Question: I am new to android. I am implementing a project in which I want to get the data from the back end and display on my android screen.
The Json I am trying to call is:-
'''
[{"admin":null,"card_no":"8789","created_at":"2013-04-09T12:55:54Z","deleted":0,"email":"dfds@fgfd.com","entered_by":null,"first_name":"Gajanan","id":8,"last_name":"Bhat","last_updated_by":null,"middle_name":"","mobile":87981,"updated_at":"2013-04-13T05:26:25Z","user_type_id":null},{"admin":{"created_at":"2013-04-10T09:02:00Z","deleted":0,"designation":"Sr software Engineer","email":"admin@qwe.com","first_name":"Chiron","id":1,"last_name":"Synergies","middle_name":"Sr software Engineer","office_phone":"98789765","super_admin":false,"updated_at":"2013-04-10T12:03:04Z","username":"Admin"},"card_no":"66","created_at":"2013-04-08T09:47:15Z","deleted":0,"email":"rajaarun1991","entered_by":1,"first_name":"Arun","id":1,"last_name":"Raja
","last_updated_by":1,"middle_name":"Nagaraj","mobile":941,"updated_at":"2013-04-08T09:47:15Z","user_type_id":1}]
'''
My JsonParser.java is as follows:-
'''
package com.example.library;
import java.io.BufferedReader;
import java.io.IOException;
import java.io.InputStream;
import java.io.InputStreamReader;
import java.io.UnsupportedEncodingException;
import org.apache.http.HttpEntity;
import org.apache.http.HttpResponse;
import org.apache.http.StatusLine;
import org.apache.http.client.ClientProtocolException;
import org.apache.http.client.HttpClient;
import org.apache.http.client.methods.HttpGet;
import org.apache.http.impl.client.DefaultHttpClient;
import org.apache.http.util.EntityUtils;
import org.json.JSONArray;
import org.json.JSONException;
import org.json.JSONObject;
import android.util.Log;
import android.util.Log;
public class JSONParser {
static InputStream is = null;
static JSONArray jarray = null;
static String json = "";
// constructor
public JSONParser() {
}
public JSONArray getJSONFromUrl(String url) {
StringBuilder builder = new StringBuilder();
HttpClient client = new DefaultHttpClient();
HttpGet httpGet = new HttpGet(url);
try {
HttpResponse response = client.execute(httpGet);
StatusLine statusLine = response.getStatusLine();
int statusCode = statusLine.getStatusCode();
if (statusCode == 200) {
HttpEntity entity = response.getEntity();
InputStream content = entity.getContent();
BufferedReader reader = new BufferedReader(new InputStreamReader(content));
String line;
while ((line = reader.readLine()) != null) {
builder.append(line);
}
} else {
Log.e("==>", "Failed to download file");
}
} catch (ClientProtocolException e) {
e.printStackTrace();
} catch (IOException e) {
e.printStackTrace();
}
// try parse the string to a JSON object
try {
jarray = new JSONArray( builder.toString());
} catch (JSONException e) {
Log.e("JSON Parser", "Error parsing data " + e.toString());
}
// return JSON String
return jarray;
}
}
/* public void writeJSON() {
JSONObject object = new JSONObject();
try {
object.put("name", "");
object.put("score", new Integer(200));
object.put("current", new Double(152.32));
object.put("nickname", "Programmer");
} catch (JSONException e) {
e.printStackTrace();
}
System.out.println(object);
}
*/
'''
And my activity.java is as follows:-
'''
package com.example.library;
import java.util.ArrayList;
import java.util.HashMap;
import java.util.List;
import java.util.Map;
import org.json.JSONArray;
import org.json.JSONException;
import org.json.JSONObject;
import android.app.Activity;
import android.app.ListActivity;
import android.app.ProgressDialog;
import android.content.Context;
import android.os.AsyncTask;
import android.os.Bundle;
import android.util.Log;
import android.widget.ListAdapter;
import android.widget.ListView;
import android.widget.SimpleAdapter;
public class SecondActivity extends Activity
{
private Context context;
private static String url = "http://192.168.0.100:3000/users.json";
private static final String TAG_ID = "id";
private static final String TAG_FIRST_NAME = "first_name";
private static final String TAG_MIDDLE_NAME = "middle_name";
private static final String TAG_LAST_NAME = "last_name";
// private static final String TAG_POINTS = "experiencePoints";
ArrayList<HashMap<String, String>> jsonlist = new ArrayList<HashMap<String, String>>();
ListView lv ;
@Override
protected void onCreate(Bundle savedInstanceState) {
super.onCreate(savedInstanceState);
setContentView(R.layout.activity_main);
new ProgressTask(SecondActivity.this).execute();
}
private class ProgressTask extends AsyncTask<String, Void, Boolean> {
private ProgressDialog dialog;
public ProgressTask(SecondActivity secondActivity) {
Log.i("1", "Called");
context = secondActivity;
dialog = new ProgressDialog(context);
}
/** progress dialog to show user that the backup is processing. */
/** application context. */
private Context context;
protected void onPreExecute() {
this.dialog.setMessage("Progress start");
this.dialog.show();
}
@Override
protected void onPostExecute(final Boolean success) {
if (dialog.isShowing()) {
dialog.dismiss();
}
ListAdapter adapter = new SimpleAdapter(context, jsonlist,
R.layout.list_item, new String[] { TAG_ID, TAG_FIRST_NAME,
TAG_MIDDLE_NAME, TAG_LAST_NAME }, new int[] {
R.id.id, R.id.first_name, R.id.middle_name,
R.id.last_name });
setListAdapter(adapter);
// selecting single ListView item
lv = getListView();
}
private void setListAdapter(ListAdapter adapter) {
// TODO Auto-generated method stub
}
protected Boolean doInBackground(final String... args) {
JSONParser jParser = new JSONParser();
// getting JSON string from URL
JSONArray json = jParser.getJSONFromUrl(url);
for (int i = 0; i < json.length(); i++) {
try {
JSONObject c = json.getJSONObject(i);
String id = c.getString(TAG_ID);
String first_name = c.getString(TAG_FIRST_NAME);
String middle_name = c.getString(TAG_MIDDLE_NAME);
String last_name = c.getString(TAG_LAST_NAME);
HashMap<String, String> map = new HashMap<String, String>();
// adding each child node to HashMap key => value
map.put(TAG_ID, id);
map.put(TAG_FIRST_NAME, first_name);
map.put(TAG_MIDDLE_NAME, middle_name);
map.put(TAG_LAST_NAME, last_name);
jsonlist.add(map);
} catch (JSONException e) {
// TODO Auto-generated catch block
e.printStackTrace();
}
}
return null;
}
}
public ListView getListView() {
// TODO Auto-generated method stub
return null;
}
}
'''

I am not able to show anything on the emulators for users,whereas I am able to fetch the data from the server
Actually in the project I want to display all the users present in the library.I am accessing the server which is on Ubuntu.
The following message is displayed on the console(Terminal):-
'''
Started GET "/users.json" for 192.168.0.104 at 2013-05-05 22:05:01 -0700
Processing by UsersController#index as JSON
User Load (0.4ms) SELECT "users".* FROM "users" WHERE (users.deleted = 0) ORDER BY users.id DESC
Admin Load (0.3ms) SELECT "admins".* FROM "admins" WHERE "admins"."id" = 1 AND (admins.deleted = 0) ORDER BY admins.id DESC LIMIT 1
Completed 200 OK in 4ms (Views: 2.1ms | ActiveRecord: 0.6ms)
[2013-05-05 22:05:01] WARN Could not determine content-length of response body. Set content-length of the response or set Response#chunked = true
'''
However i am not able to display the data on the android screen/emulator.
Please help me with this.
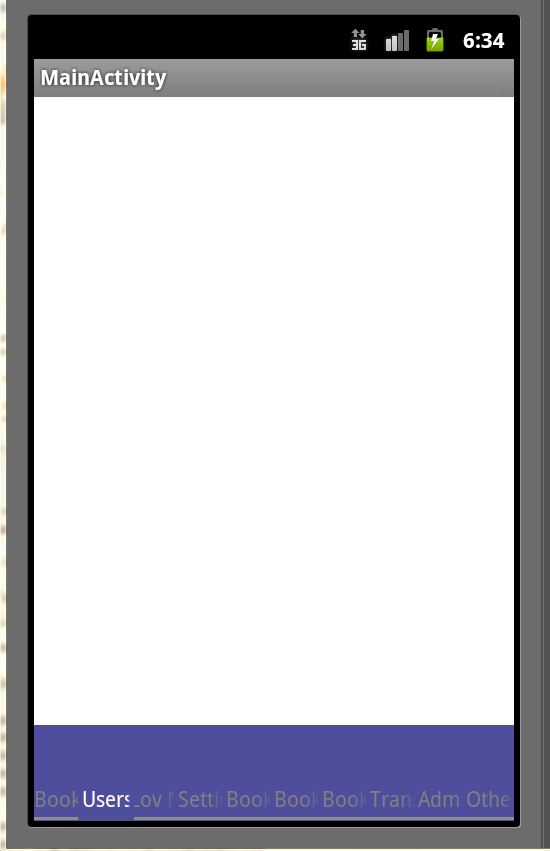
Answer: I missed your 'setAdapterList()'method.
Any error for your json pasers? and can you put your activity which is inherited from SecondActivity?
'''
//modify getListView
public ListView getListView() {
// TODO Auto-generated method stub
listView = (ListView)findViewById(r.your.listview);
return listView;
}
//modify setListAdapter
private void setListAdapter(ListAdapter adapter) {
// TODO Auto-generated method stub
lv.setAdapter(adapter);
}
'''